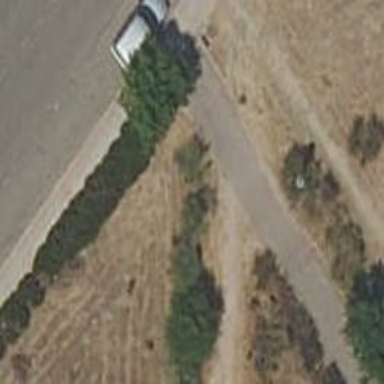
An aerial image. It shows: Dirt footway.